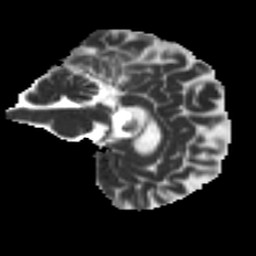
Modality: MD
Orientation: sagittal
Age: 71
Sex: male
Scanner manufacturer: ge
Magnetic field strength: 3 T
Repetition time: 7.8 s
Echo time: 0.0606 s